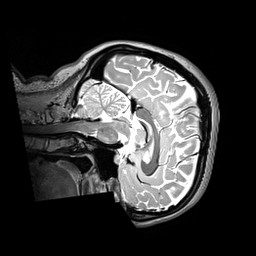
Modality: T2w
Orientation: sagittal
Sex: female
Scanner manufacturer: siemens
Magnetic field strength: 3 T
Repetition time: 3.2 s
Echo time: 0.409 s